Question: I am working on soft keyboard where I need to set the cursor position in IME edit text.

As shown in above image, I had created soft keyboard, as we can see some text is entered in edit text and current cursor position(shown by blue indicator).
I need to set the cursor position at the end of the current line (in our case at the end of the line first shown by red color in image)
I have tried with different functions provided with 'InputConnection', I tried with,
'''
CharSequence seq = conn.getTextBeforeCursor(1000, 0); // will get as much characters as possible on the left of cursor
'''
And one more thing, I also need to count to the number of lines in edit text (in our case it's two).
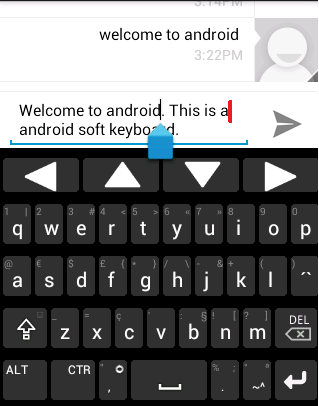
Answer: > Hi friends thanks for appreciation. Before two days I got my
solution but can't able to update my answer.For that I used below code,If we are using api version greater than 10,
'''
sendDownUpKeyEvents(0x0000007b);
'''
> because this method is added in api 11.If we are using api version less than 11,
'''
if (getCurrentInputConnection() != null) {
CharSequence textAfter = getCurrentInputConnection().getTextAfterCursor(1024, 0);
if (!TextUtils.isEmpty(textAfter)) {
int newPosition = 1;
while (newPosition < textAfter.length()) {
char chatAt = textAfter.charAt(newPosition);
if (chatAt == '
' || chatAt == '
') {
break;
}
newPosition++;
}
if (newPosition > textAfter.length())
newPosition = textAfter.length();
try {
CharSequence textBefore = getCurrentInputConnection().getTextBeforeCursor(Integer.MAX_VALUE, 0);
if (!TextUtils.isEmpty(textBefore)) {
newPosition = newPosition + textBefore.length();
}
getCurrentInputConnection().setSelection(newPosition, newPosition);
} catch (Exception e) {
e.printStackTrace();
}
}
}
'''